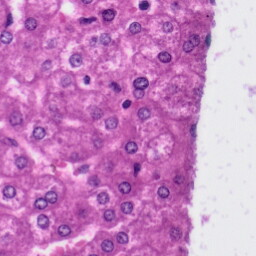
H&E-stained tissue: Liver